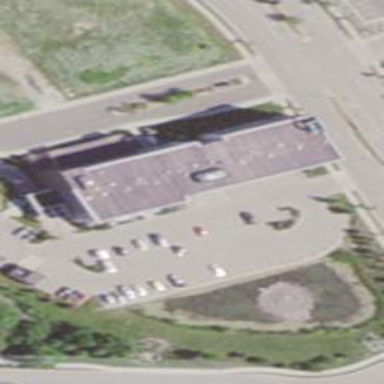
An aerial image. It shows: Hotel building.